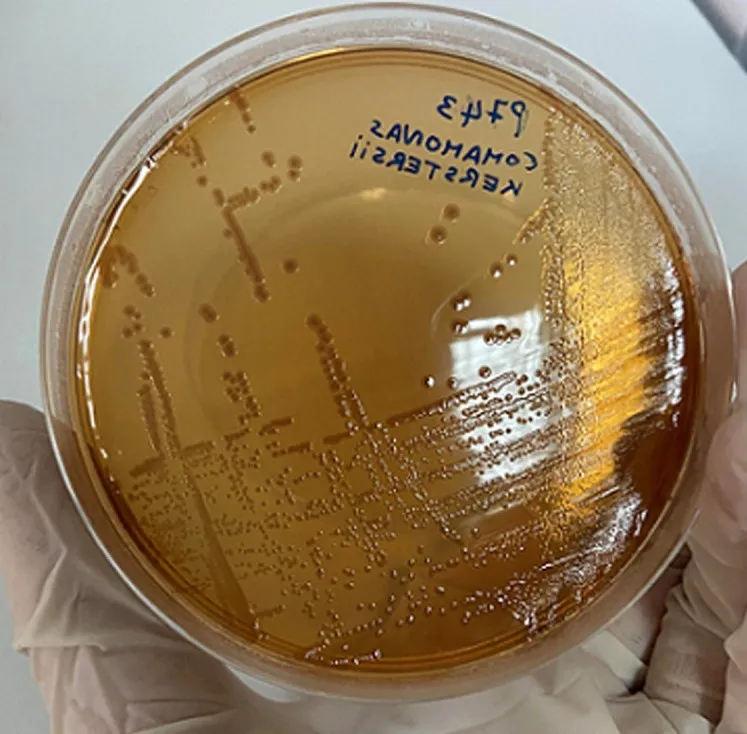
the colonies grew to a diameter of 1.5mm on blood agar and on nutrient agar in ambient air; they were white, smooth, and nonadherent, and they had entire edges.
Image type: pathology (gram)